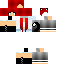
A female human skin with medium skin, wearing red long hair dressed in a red hoodie and black pants, featuring a closed mouth.